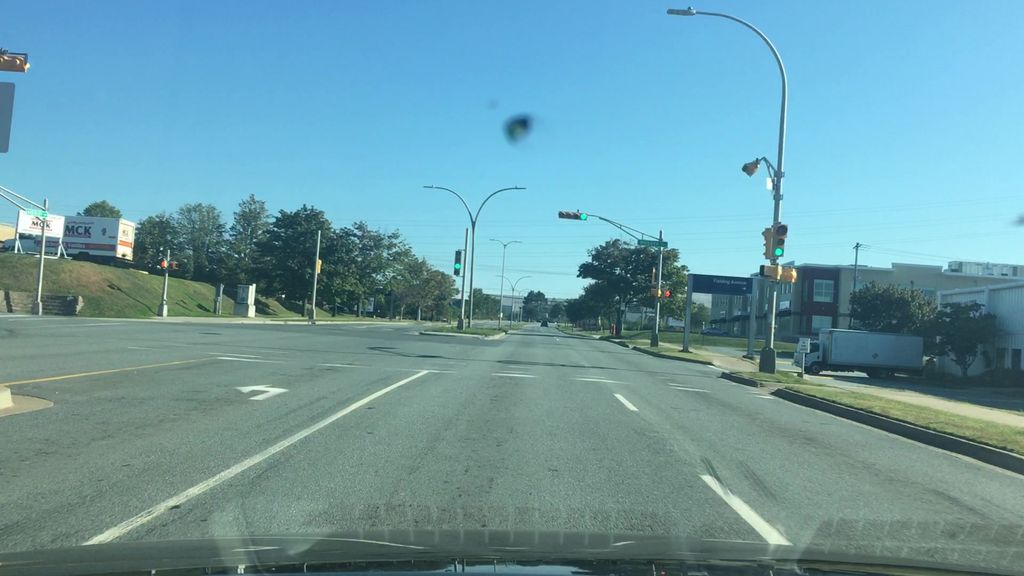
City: halifax